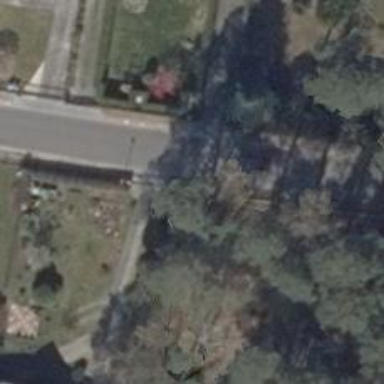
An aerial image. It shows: Driveway.